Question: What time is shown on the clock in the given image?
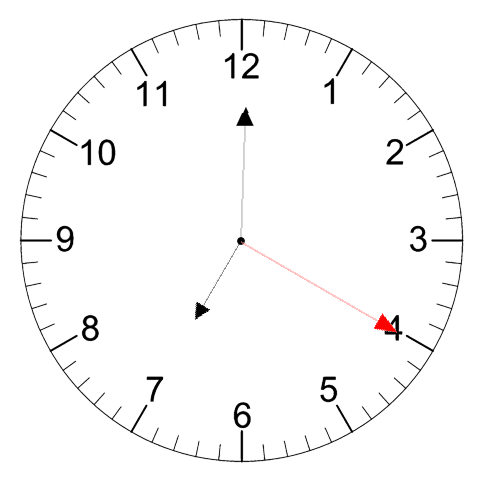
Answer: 07:00:20